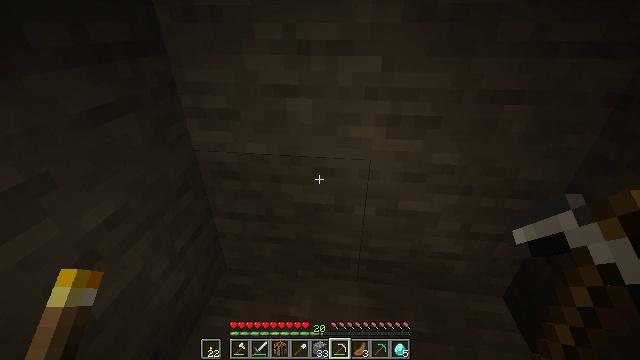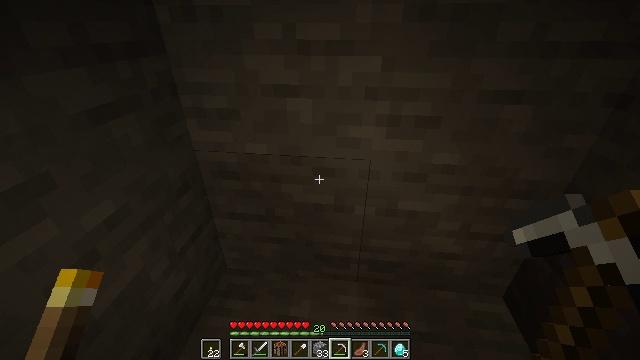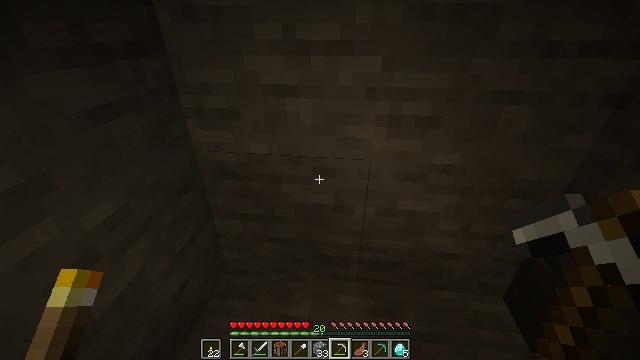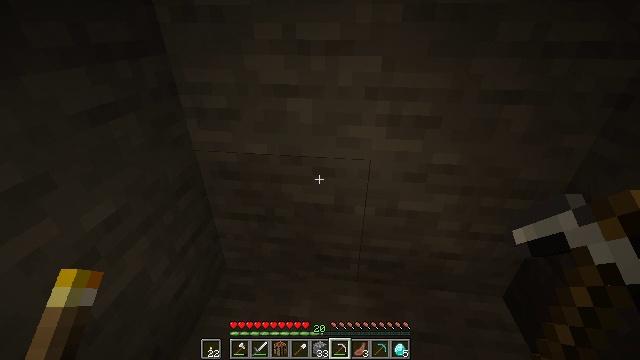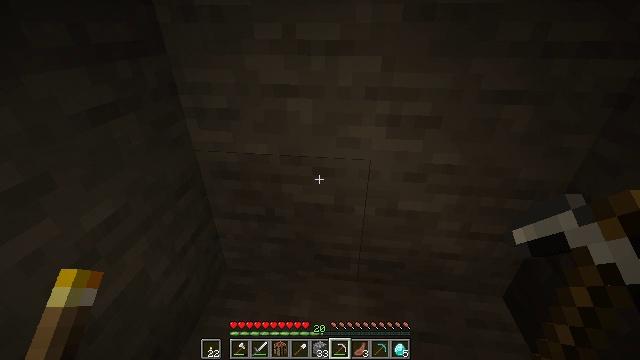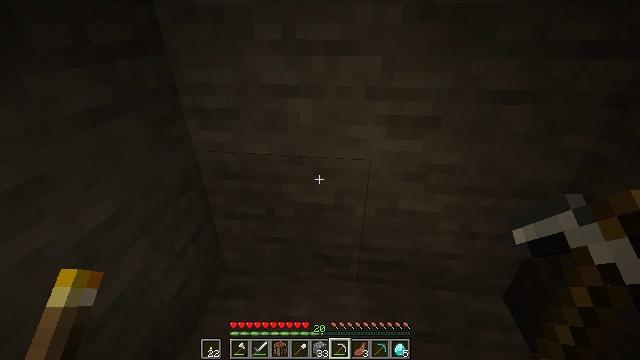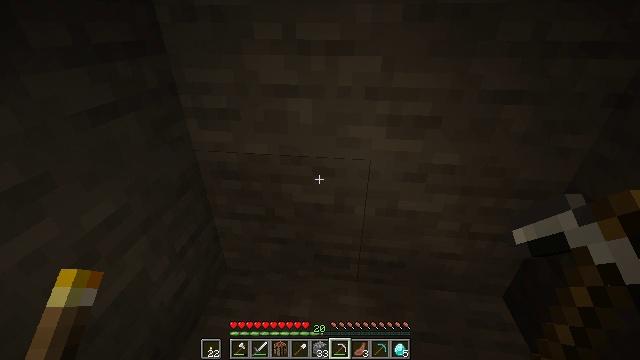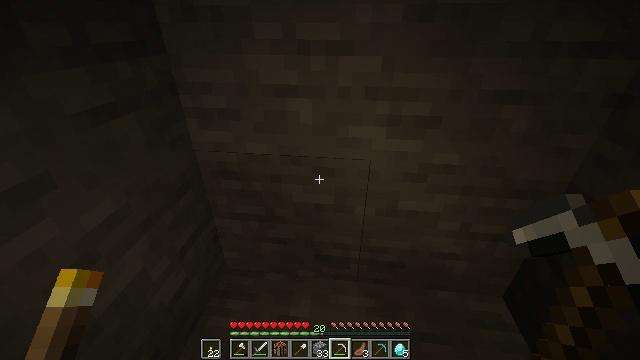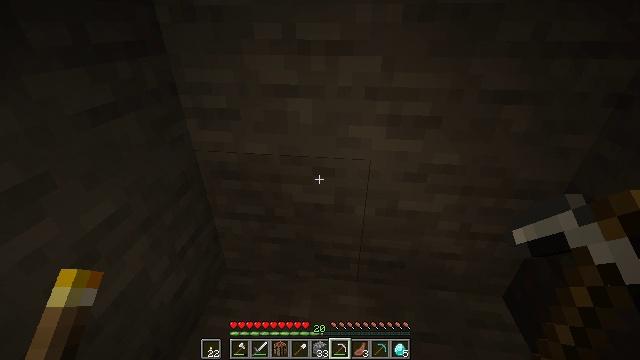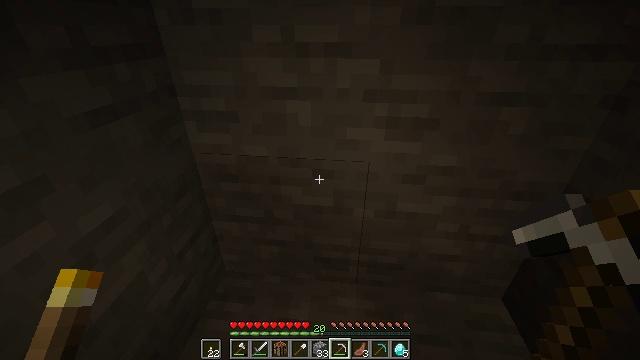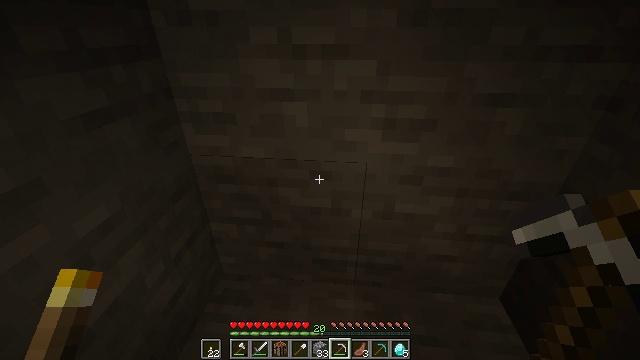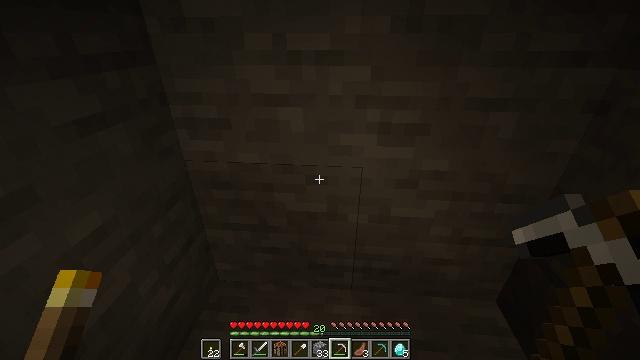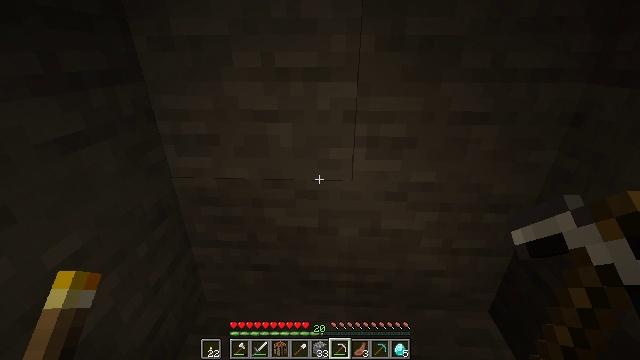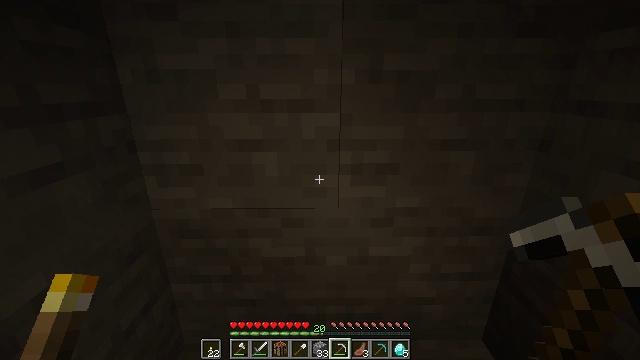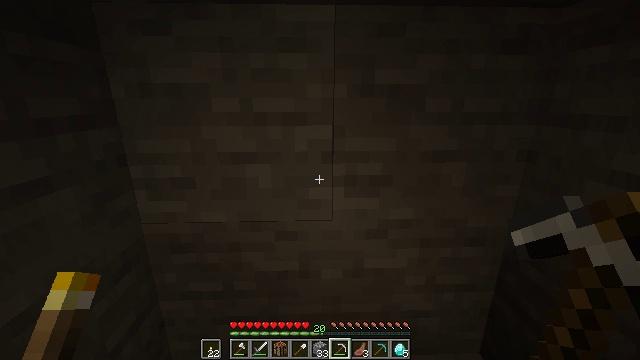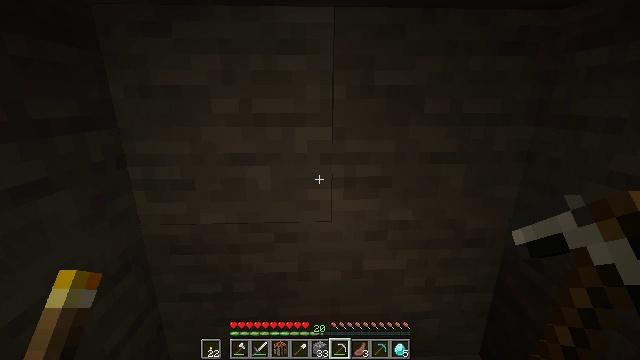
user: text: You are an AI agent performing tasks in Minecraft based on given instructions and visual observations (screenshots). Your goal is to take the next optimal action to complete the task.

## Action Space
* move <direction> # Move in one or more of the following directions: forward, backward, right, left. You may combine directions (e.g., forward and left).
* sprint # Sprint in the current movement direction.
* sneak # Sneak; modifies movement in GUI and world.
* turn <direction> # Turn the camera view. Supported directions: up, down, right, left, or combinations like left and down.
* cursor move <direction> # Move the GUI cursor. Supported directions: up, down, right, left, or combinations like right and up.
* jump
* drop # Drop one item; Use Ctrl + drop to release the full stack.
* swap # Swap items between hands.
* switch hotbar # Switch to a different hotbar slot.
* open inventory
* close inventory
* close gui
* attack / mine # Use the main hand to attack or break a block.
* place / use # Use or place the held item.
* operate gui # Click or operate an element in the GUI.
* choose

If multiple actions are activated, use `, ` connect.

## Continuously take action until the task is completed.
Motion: motion action
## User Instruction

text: Break the blast furnace block.
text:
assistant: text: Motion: no_op
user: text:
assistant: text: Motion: no_op
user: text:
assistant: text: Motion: no_op
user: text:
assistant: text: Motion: no_op
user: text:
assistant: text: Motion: no_op
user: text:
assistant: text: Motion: no_op
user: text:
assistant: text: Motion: no_op
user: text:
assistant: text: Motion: no_op
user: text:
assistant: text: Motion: no_op
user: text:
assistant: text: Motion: no_op
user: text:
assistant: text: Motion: turn right and up
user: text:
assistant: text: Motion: turn right and up
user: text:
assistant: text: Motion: turn right and up
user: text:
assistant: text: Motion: turn right and up
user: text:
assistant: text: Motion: no_op
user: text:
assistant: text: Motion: no_op
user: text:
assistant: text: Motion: turn down
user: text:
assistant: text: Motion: turn right and down
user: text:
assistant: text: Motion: turn right and down
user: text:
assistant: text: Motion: turn right
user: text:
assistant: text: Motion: turn right and up
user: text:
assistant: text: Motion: turn right and up
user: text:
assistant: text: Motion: turn right and up
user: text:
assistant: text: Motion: turn right
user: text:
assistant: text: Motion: turn right
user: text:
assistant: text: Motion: turn right
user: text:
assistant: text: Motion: turn right
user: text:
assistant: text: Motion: no_op
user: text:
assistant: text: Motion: no_op
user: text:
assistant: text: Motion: no_op